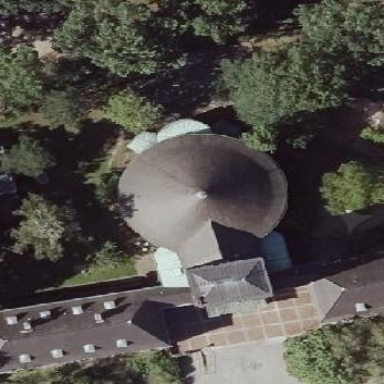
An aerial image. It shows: Building that serves as place of worship.